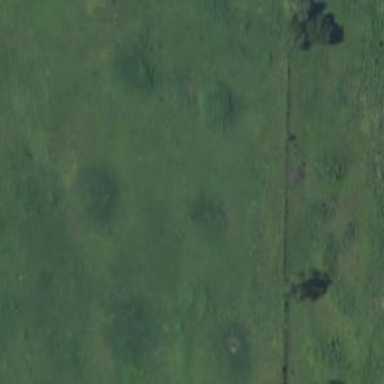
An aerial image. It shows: Grassy area designated as driving range for golf.